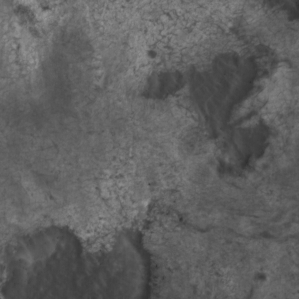
Label: non_frost